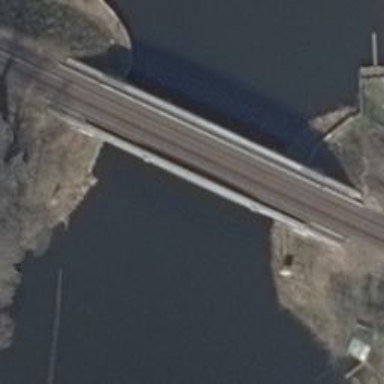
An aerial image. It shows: Man-made bridge.